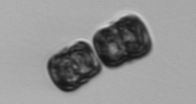
Label: Thalassiosira